Field crop: maize
Growth stage: 1
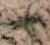
Species: salsola